Field crop: maize
Growth stage: 2
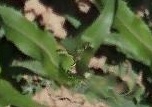
Species: maize